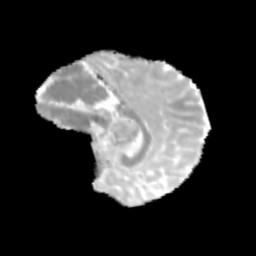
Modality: MD
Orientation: sagittal
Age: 9
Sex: male
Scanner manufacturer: siemens
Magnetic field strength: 3 T
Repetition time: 3.8 s
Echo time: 0.07 s